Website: lowes
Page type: order-tracking
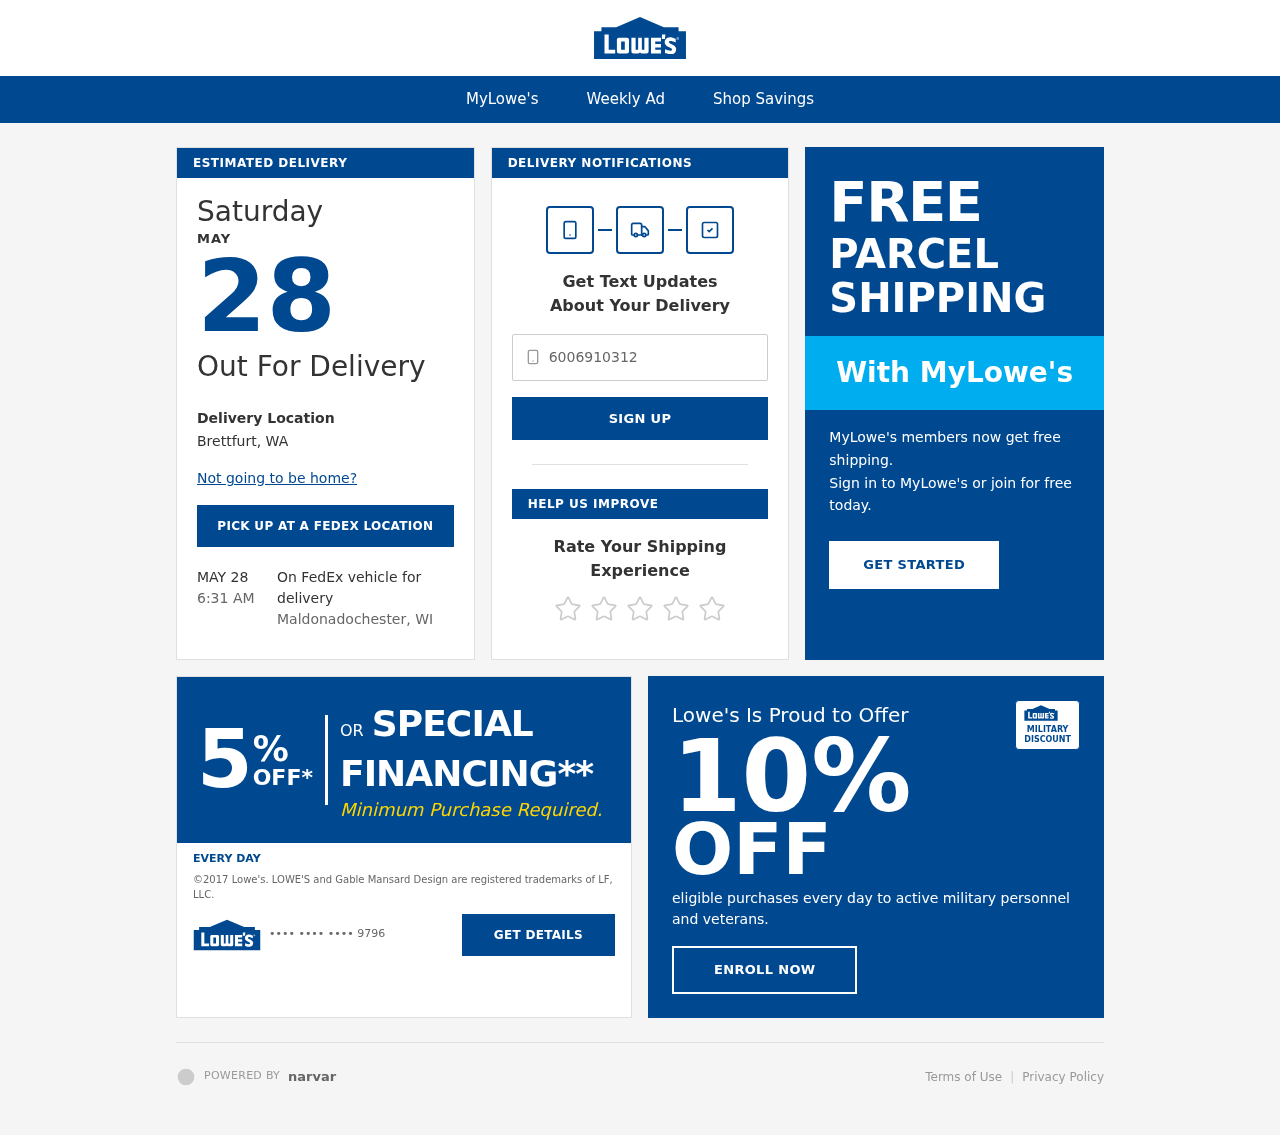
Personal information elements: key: PII_CARD_LAST4
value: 9796
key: PII_PHONE
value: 6006910312
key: PII_CITY_STATE
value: Brettfurt, WA
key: PII_CITY_STATE2
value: Maldonadochester, WI
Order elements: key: ORDER_DELIVERY_DATE
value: MAY
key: ORDER_DELIVERY_DATE
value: MAY 28
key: ORDER_DELIVERY_DATE
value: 6:31 AM
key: ORDER_DELIVERY_DATE
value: Saturday
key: ORDER_DELIVERY_DATE
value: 28